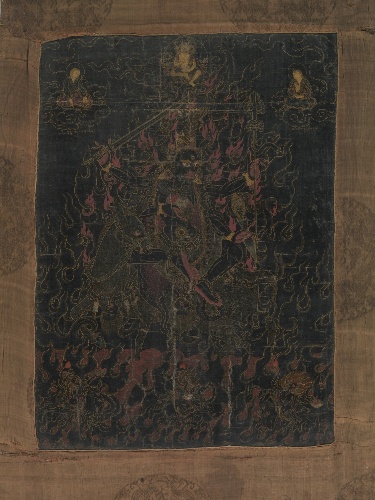
Date: 18th century
Object type: Painting
Classification: Paintings
Medium: Distemper on cloth
Culture: Tibet
Dimensions: Sight (Image): 27 x 19 1/2 in. (68.6 x 49.5 cm)
Mounted: 46 x 25 in. (116.8 x 63.5 cm)
Department: Asian Art
Credit line: Gift of Jeffrey Paley, 1975
Accession year: 1975
Repository: Metropolitan Museum of Art, New York, NY
Tags: Deities|Donkeys